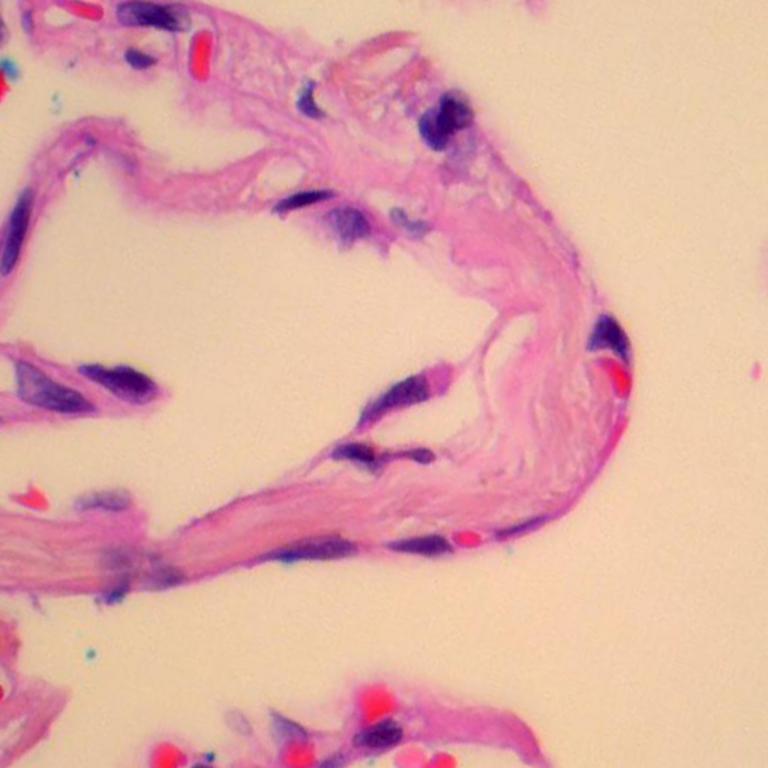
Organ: lung
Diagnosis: benign